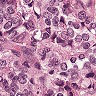
Metastatic tissue present: yes